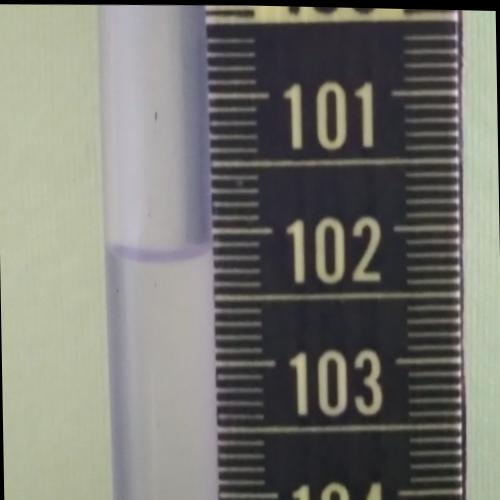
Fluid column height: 102.2 cm